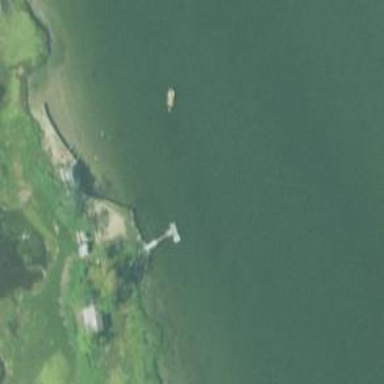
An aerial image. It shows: Man-made pier.